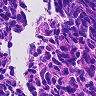
Metastatic tissue present: no